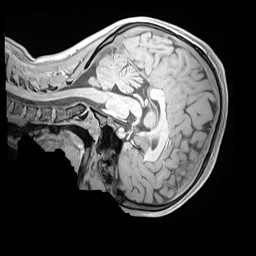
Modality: MP2RAGE
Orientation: sagittal
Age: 11
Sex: female
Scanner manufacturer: siemens
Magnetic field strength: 3 T
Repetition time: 4 s
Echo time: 0.00303 s